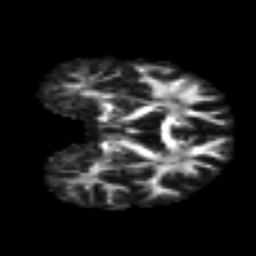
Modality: FA
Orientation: coronal
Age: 30
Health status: ill
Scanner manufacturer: philips
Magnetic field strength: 3 T
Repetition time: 9 s
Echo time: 0.127 s